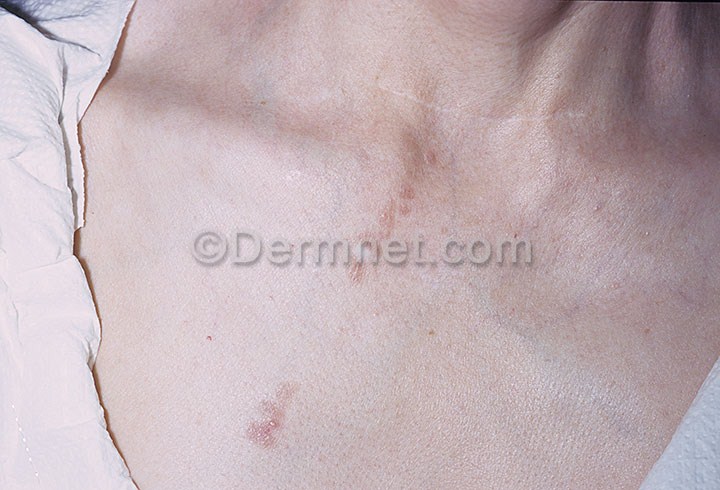
Disease: Seborrheic Keratoses and other Benign Tumors